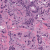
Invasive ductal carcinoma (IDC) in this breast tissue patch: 1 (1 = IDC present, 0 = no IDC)